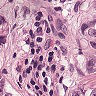
Metastatic tissue present: yes